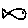
Label: fish